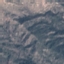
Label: HerbaceousVegetation